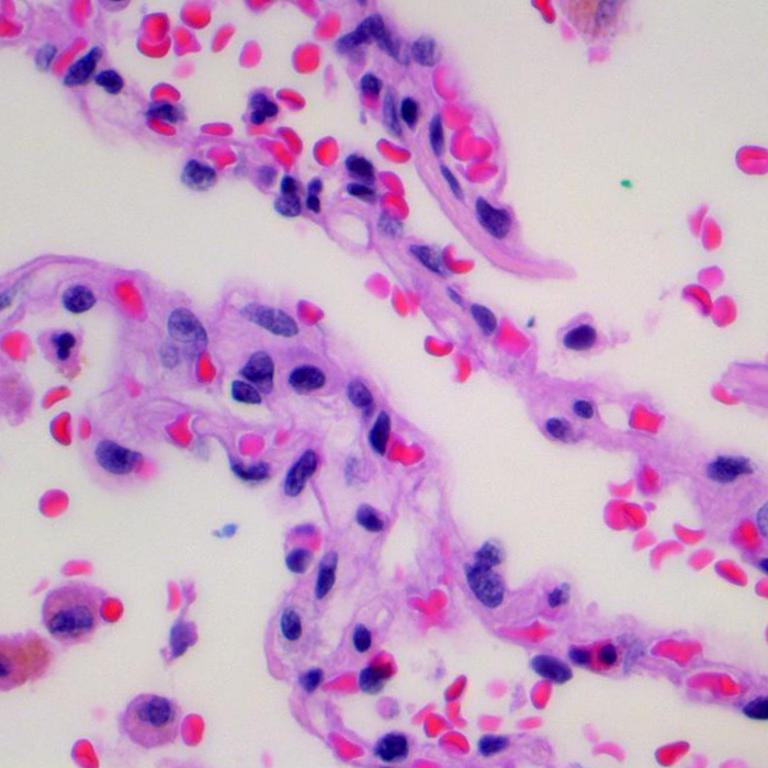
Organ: lung
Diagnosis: benign